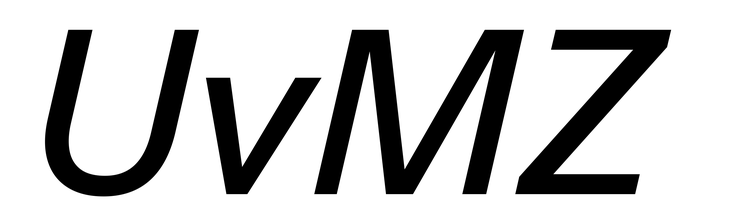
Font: InstrumentSans-Italic_Medium_Italic